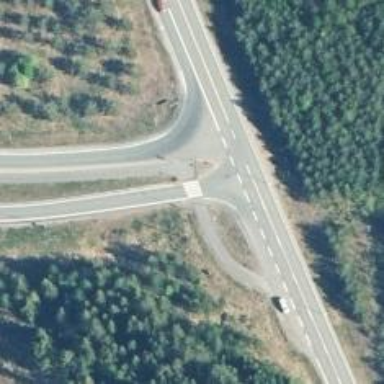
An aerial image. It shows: Zebra crossing on the road.